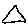
Label: triangle